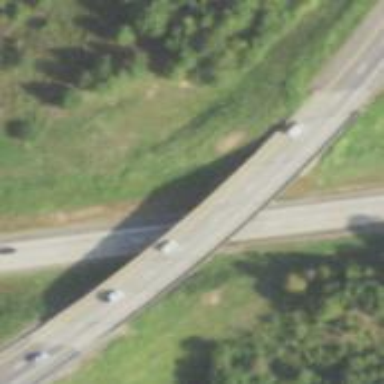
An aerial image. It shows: Beam-structured bridge on motorway.